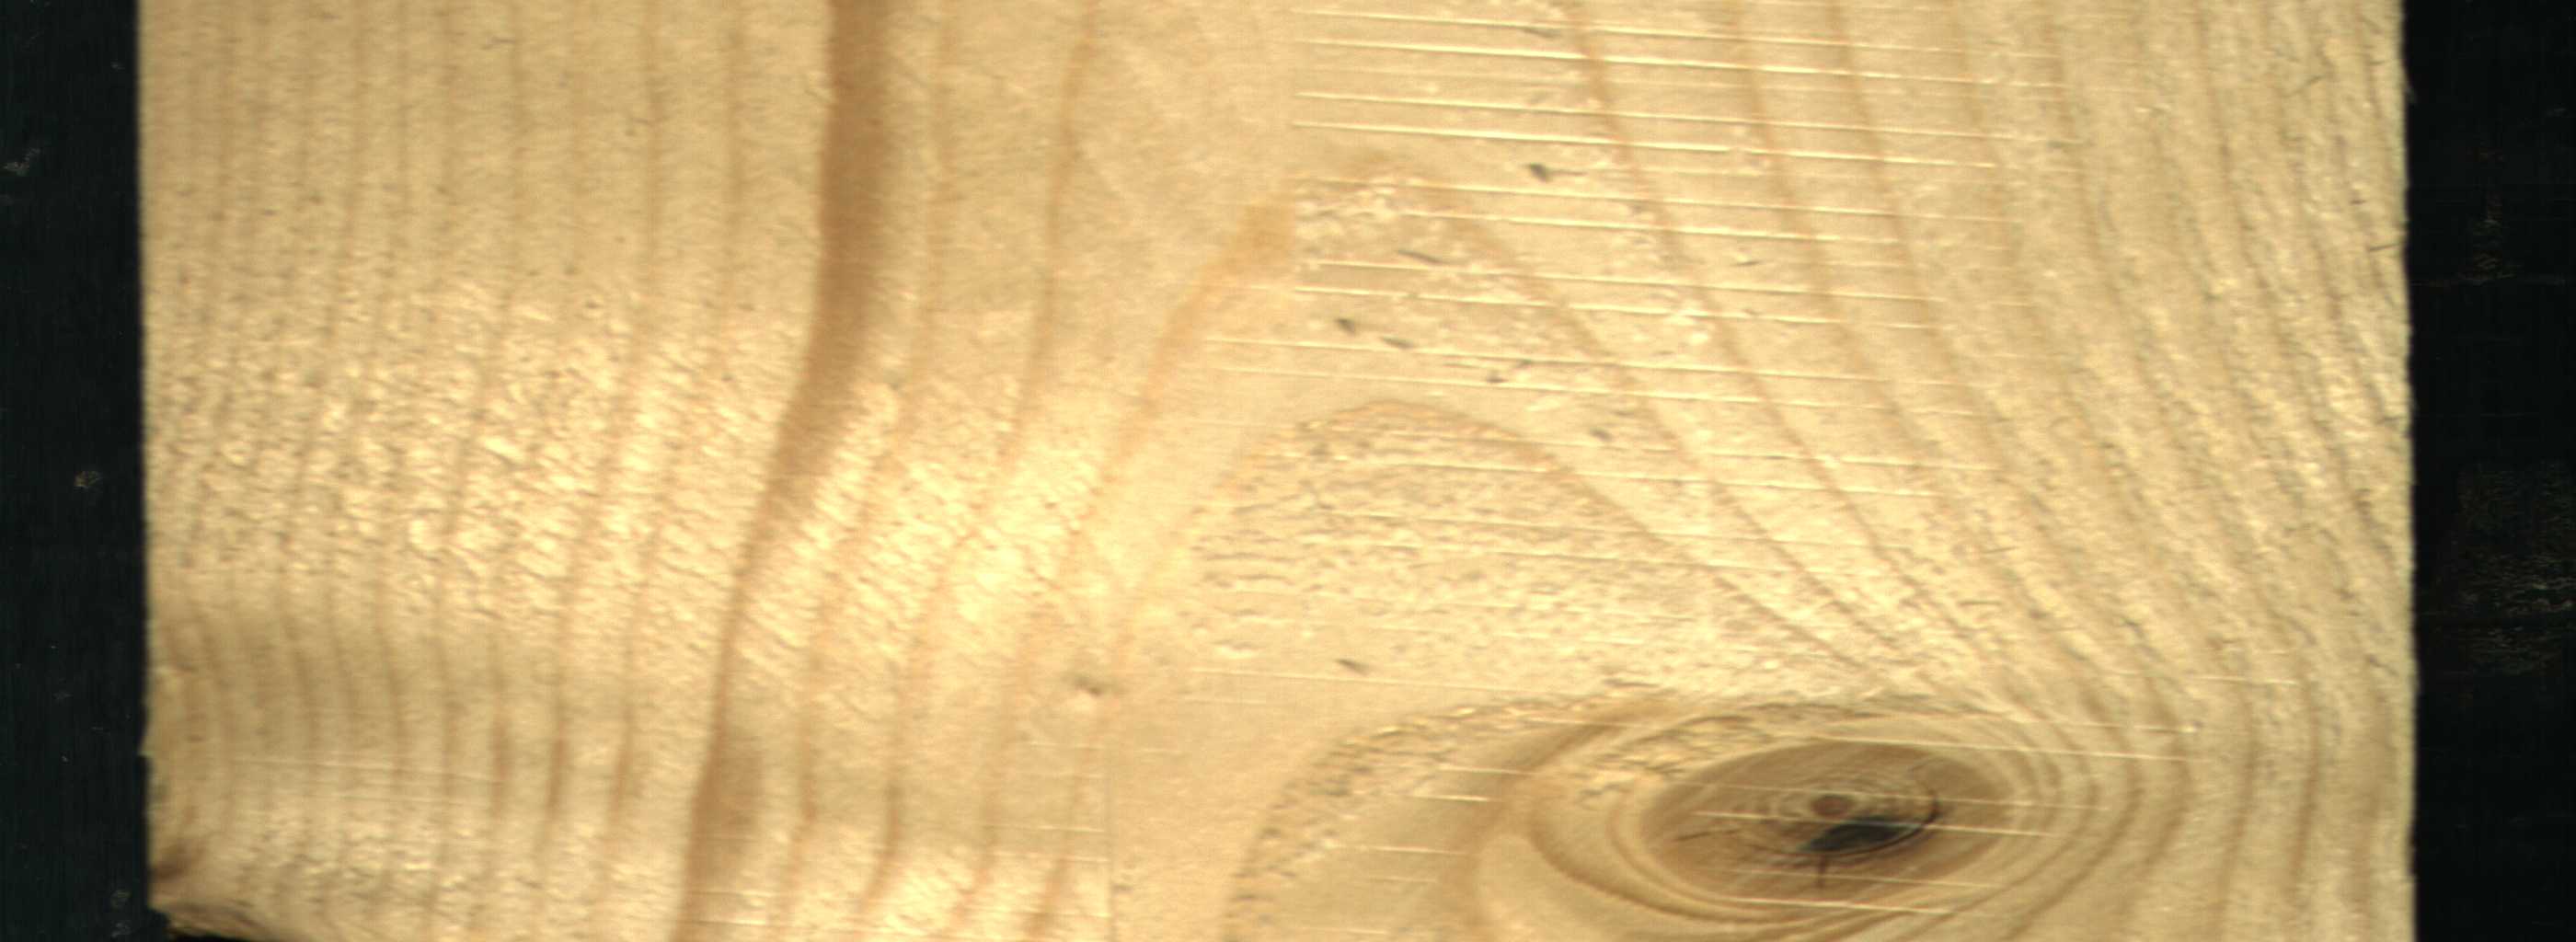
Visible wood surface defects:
Knot_missing
Live_Knot